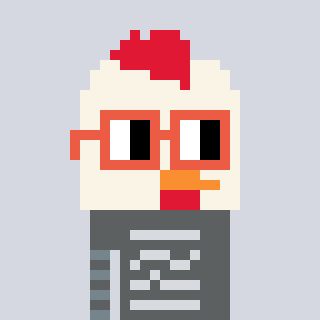
a pixel art character with square orange glasses, a chicken-shaped head and a bluegrey-colored body on a cool background